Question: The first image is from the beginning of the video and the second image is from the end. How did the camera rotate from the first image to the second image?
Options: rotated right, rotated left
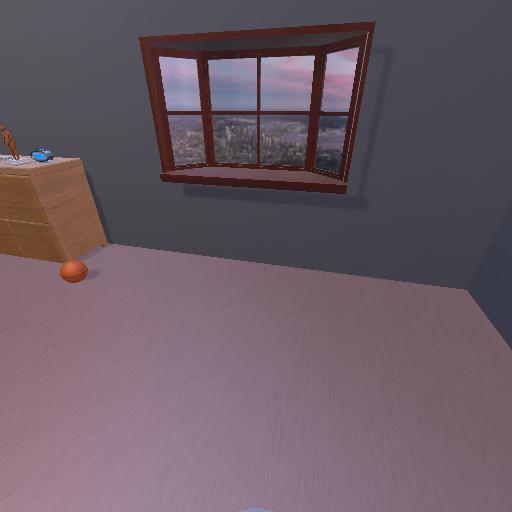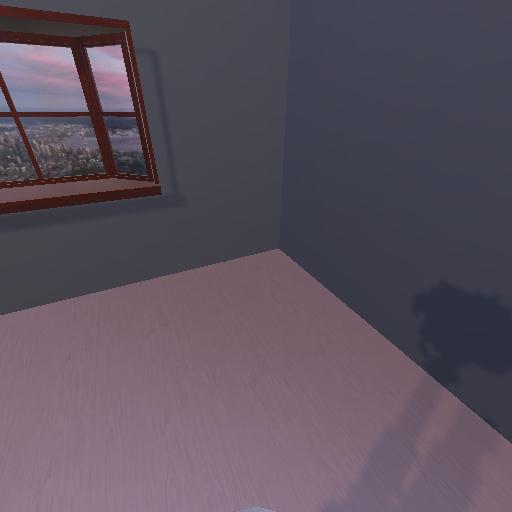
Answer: rotated right